Field crop: maize
Growth stage: 1
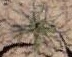
Species: salsola